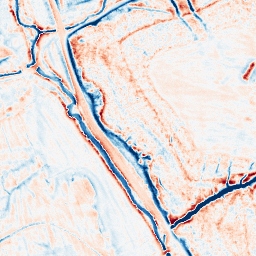
Category: edge_preserving
Decomposition family: anisotropic_diffusion
Decomposition parameters: iterations: 50
kappa: 10
gamma: 0.1
Upsampling method: lanczos
Upsampling parameters: scale: 2
Upsampling scale: 2